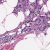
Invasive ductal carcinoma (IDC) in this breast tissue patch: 1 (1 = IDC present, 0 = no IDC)